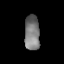
Tissue: lung
Cell type: Epithelial cells
Senescence score: 0.2074
Nuclear area (px): 510
Mean DAPI intensity: 124.743